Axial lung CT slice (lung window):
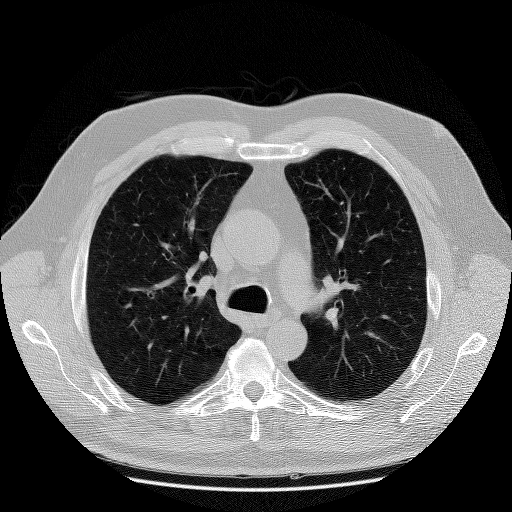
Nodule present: no